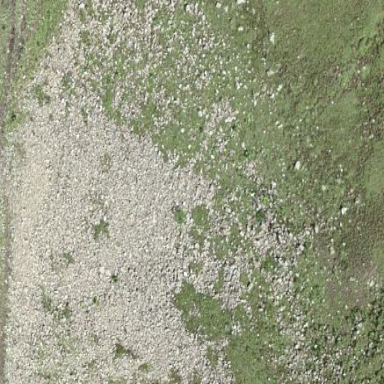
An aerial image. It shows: Natural scree.